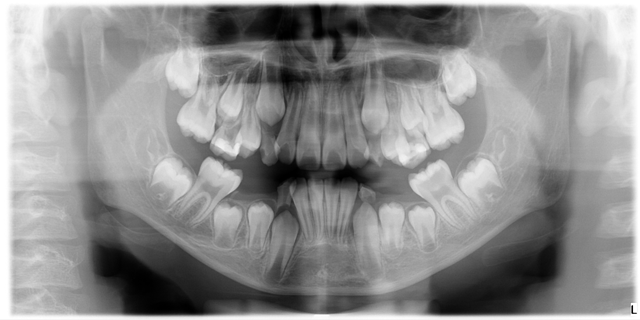
adult